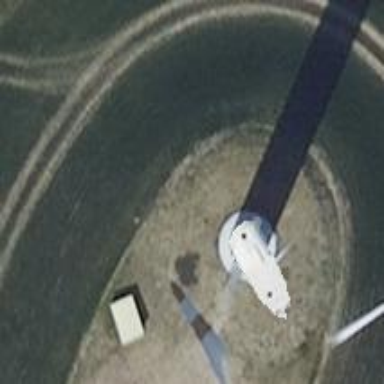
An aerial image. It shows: Wind generator in the form of horizontal axis wind turbine.